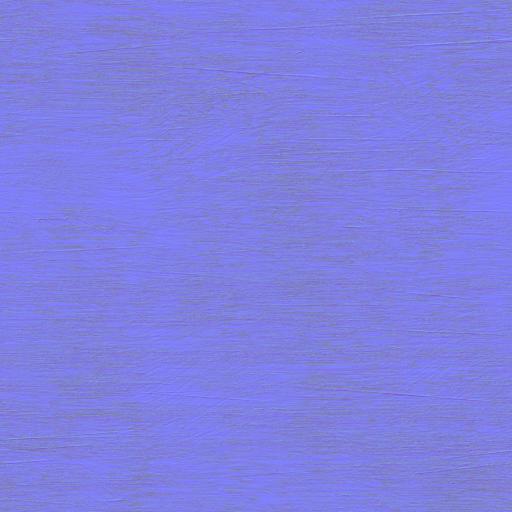
dark old rough wood wooden